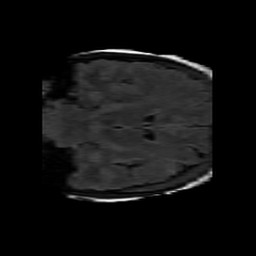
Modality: FLAIR
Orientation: coronal
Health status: ill
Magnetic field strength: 3 T